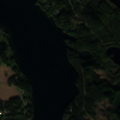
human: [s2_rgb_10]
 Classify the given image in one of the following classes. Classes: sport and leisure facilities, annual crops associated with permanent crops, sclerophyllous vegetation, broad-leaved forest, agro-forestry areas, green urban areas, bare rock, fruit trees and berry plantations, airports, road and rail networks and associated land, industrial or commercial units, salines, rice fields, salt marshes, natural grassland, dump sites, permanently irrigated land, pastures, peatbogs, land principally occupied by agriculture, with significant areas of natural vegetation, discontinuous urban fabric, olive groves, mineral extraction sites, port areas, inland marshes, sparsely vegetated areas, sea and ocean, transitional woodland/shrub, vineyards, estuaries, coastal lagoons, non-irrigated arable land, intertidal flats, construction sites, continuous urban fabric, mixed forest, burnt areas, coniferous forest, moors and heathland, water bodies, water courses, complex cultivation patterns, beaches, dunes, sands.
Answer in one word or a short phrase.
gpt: land principally occupied by agriculture, with significant areas of natural vegetation, mixed forest, water bodies